Question: Consider the scenario:
You need a Windows Forms Control with design time support. This creates a dependency on the 'System.Design' that is not present on 4.0 Client Profile, so you use the 4.0 Full Framework for the control assembly.
Then in a project that you want the use the control, it will require 4.0 Full Framework, even that the required functionality is just for design time.
But, then you can use a 'TabControl' that has 'Verbs' and a designer that probably extends 'ParentControlDesigner' that puts a dependency of the control on 4.0 Full framework, but your project will compile fine with the 4.0 Client Profile.

'TabControl'
There's any way to tell the assembly will just use the reference at design time!? Being this not possible, simple put project that uses control (with a custom designer), the dependency on the Full 4.0 framework, but the "native" ones from .Net no?!
Is this affirmation true? Why?
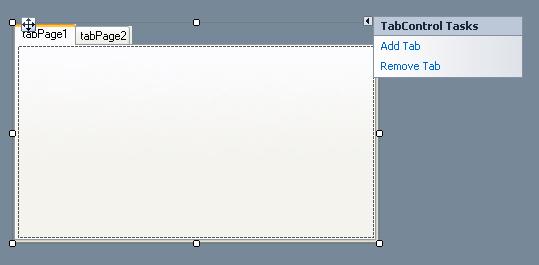
Answer: Well, when you have for example the 'Form' class, it is decorated with the 'DesignerAttribute', which is available in the client profile.
It's definition:
'''
[Designer( "System.Windows.Forms.Design.FormDocumentDesigner, System.Design, Version=4.0.0.0, Culture=neutral, PublicKeyToken=b03f5f7f11d50a3a"
, typeof(IRootDesigner)
)
]
'''
The 'IRootDesigner' interface is available too in the client profile, so there is nothing actually referring to the full framework, only the 'string' is referring to it, but it is not evaluated at compile time.
Hence, you don't need the full framework to use the 'Form' class, but you do need it to access the designer. That will read the 'string' and will try to load the assembly containing the designer, which indeed needs the full framework, which is always available on a Visual Studio installed system.
If you want to implement it yourself, you have to split the designer and control classes in different assemblies, referring to another version of the framework.